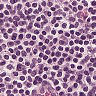
Metastatic tissue present: no